Question: I am new on the Eclipse, I am trying to debbug a simple code. But when I start the debug, some error occurs, and I dont understand why.
Here tell me that I am using obsolete methods. And have 2 variables that the debbug dont see that is "resultZero" and "resultOne"
enter image description here
<URL>
'''
public class Exercise22 {
public static void main(String[] args){
int[] A = new int[20];
float countZero = 0;
float countOne = 0;
float resultZero = 0;
float resultOne = 0;
for (int i = 0; i<A.length; i++){
A[i] = (int)Math.round(Math.random() * 1);
if (A[i] == 0){
countZero += 1;
} else {
countOne += 1;
}
}
for (int i = 0; i<A.length; i++){
System.out.println("Value: " + A[i]);
}
resultZero = (countZero / A.length) * 100;
resultOne = (countOne / A.length) * 100;
System.out.println("Zero: " + resultZero + "%");
System.out.println("One: " + resultOne + "%");
}
}
'''
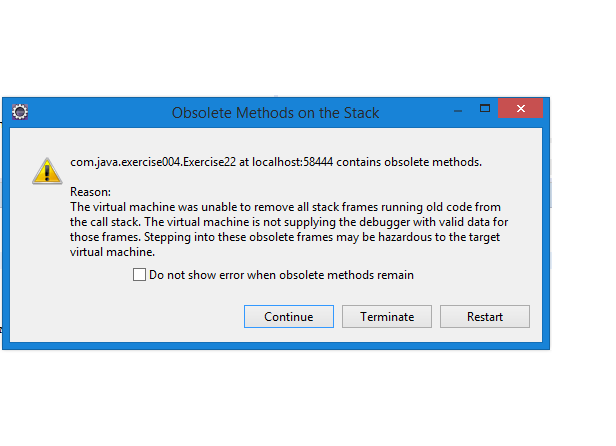
Answer: This error message indicates that you are doing hot code replace, and that
the frames on the stack no longer match the class files in the running VM.
Restarting your debug session/target VM should suffice.
If this does not work.. then the second reason reason could be.. you are running the application before the build complete. Try once that , you can also change setting for that at
see Preferences
> Run/Debug > Wait for ongoing build to complete before launching.